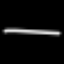
Label: line